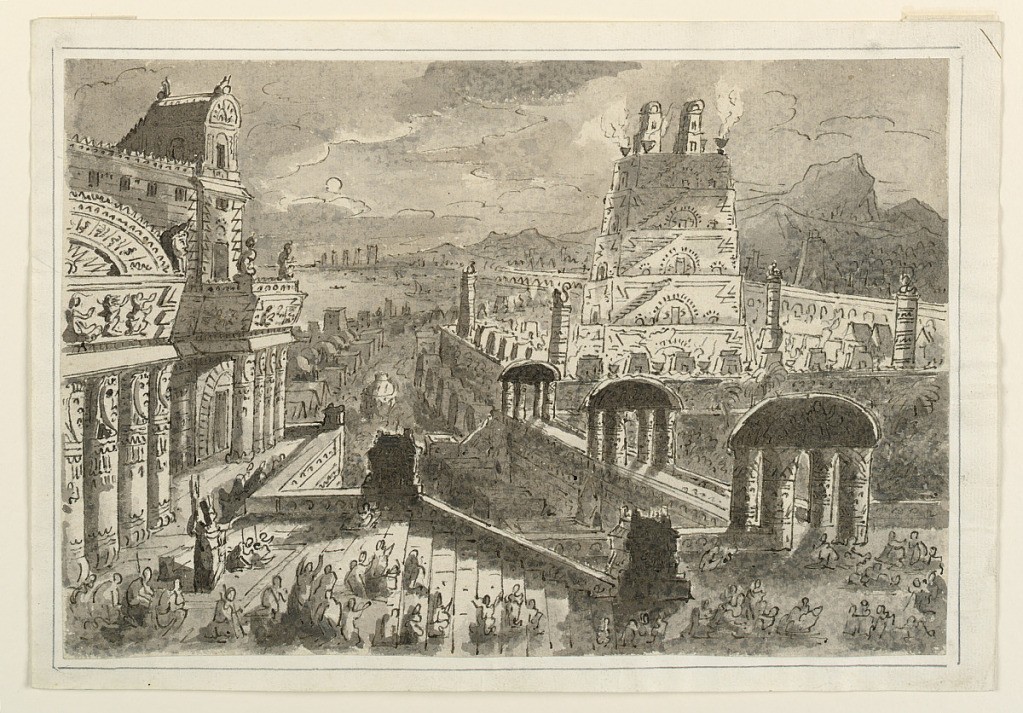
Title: Montezuma's Palace, Mexico
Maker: Antonio Giuseppe Basoli, Italian, 1774–1843
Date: early 19th century
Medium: Pen and gray-brown ink, brush and gray-brown wash on laid paper, lined
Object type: Drawing
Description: Horizontal rectangle. Montezuma's palace complex with fantastic decorated buildings on large substructure. Shoreline at left, mountains at right in background. In the foreground, crowd of seated and kneeling figures worshipping or in supplication.